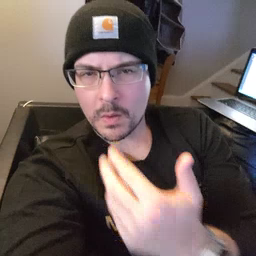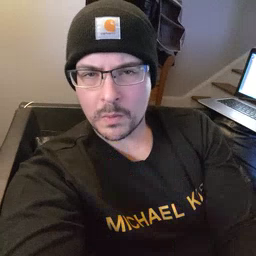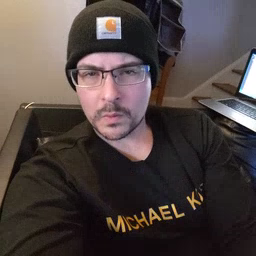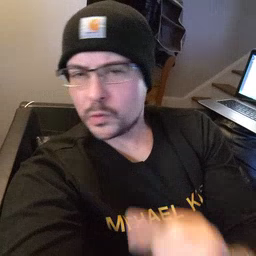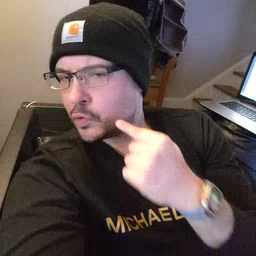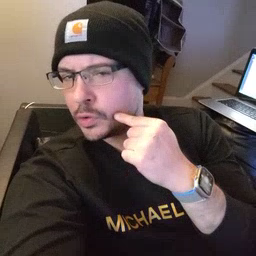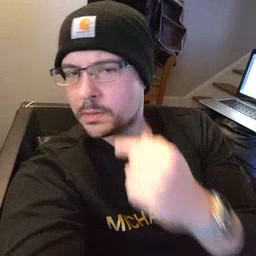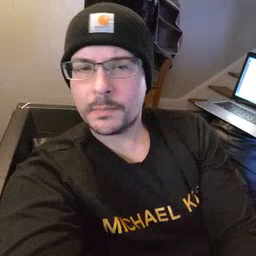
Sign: cheek